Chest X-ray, AP view. Patient: 67 years old, sex F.
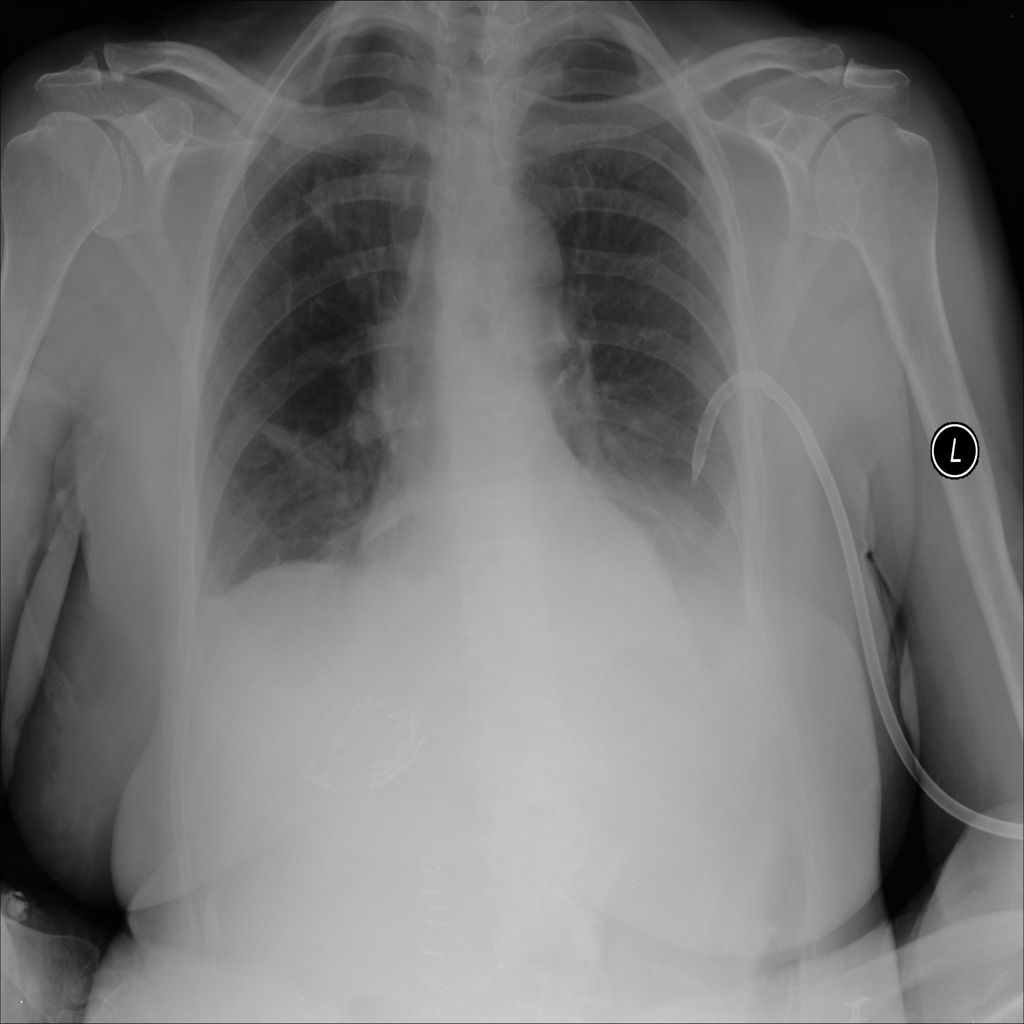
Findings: Atelectasis, Cardiomegaly, Effusion, Pneumothorax